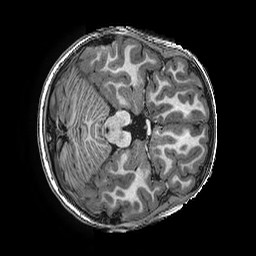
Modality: T1w
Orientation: axial
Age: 11
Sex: female
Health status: ill
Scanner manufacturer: ge
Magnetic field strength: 3 T
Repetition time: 0.0077 s
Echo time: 0.003436 s